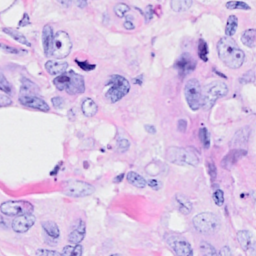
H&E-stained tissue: Breast